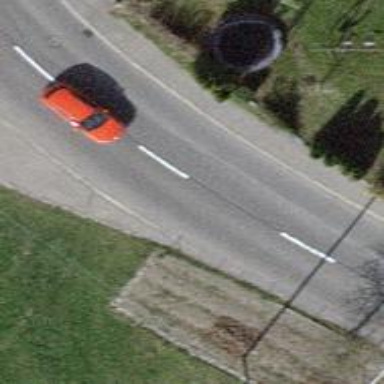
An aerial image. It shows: Paved tertiary road.